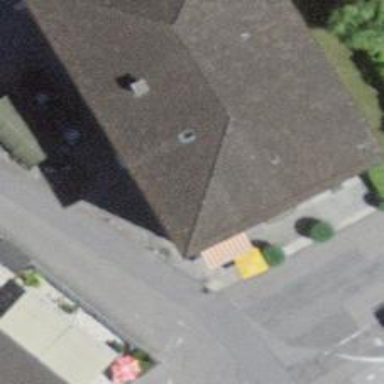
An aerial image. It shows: Fast food establishment.